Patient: sex M, age 71
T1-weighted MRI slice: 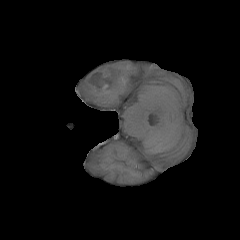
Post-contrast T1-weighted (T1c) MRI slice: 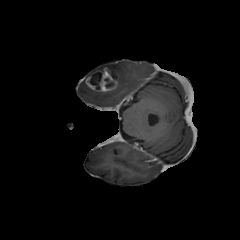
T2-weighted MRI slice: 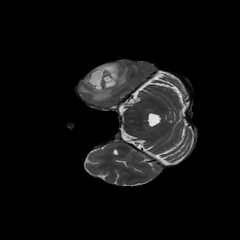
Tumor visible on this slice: yes
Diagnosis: Glioblastoma, IDH-wildtype
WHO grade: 4